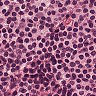
Metastatic tissue present: no